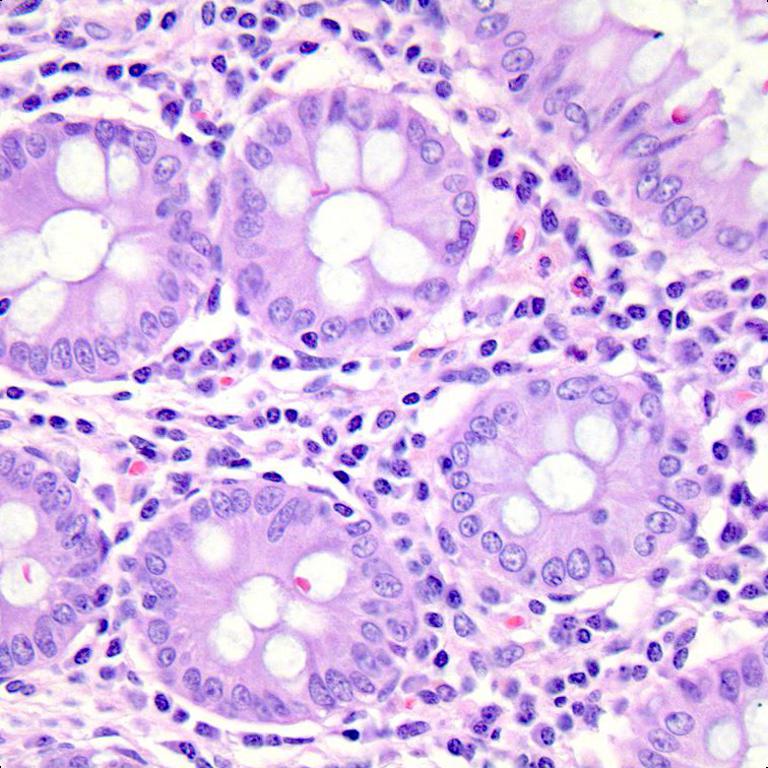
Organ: colon
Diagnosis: benign